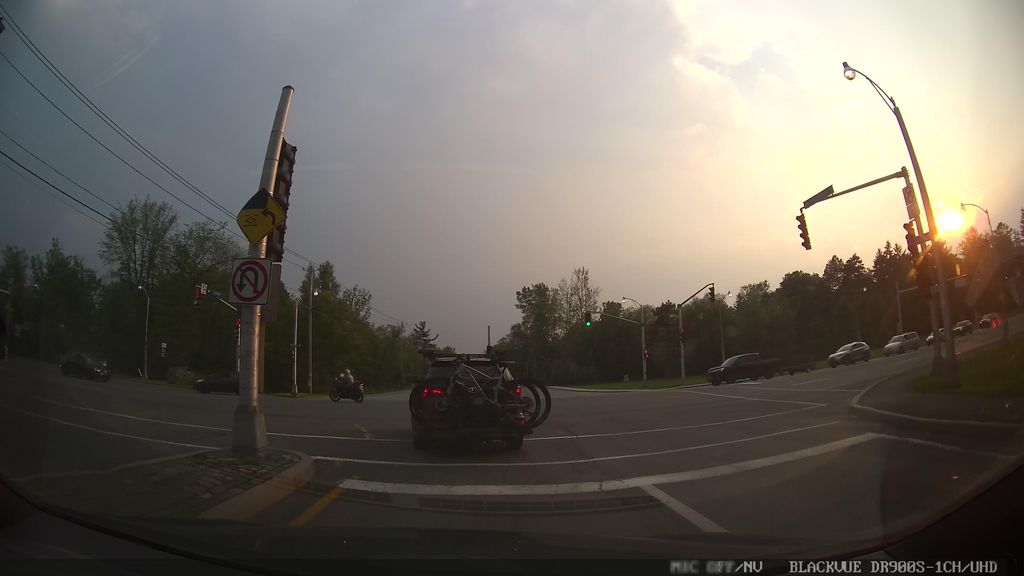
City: ottawa-gatineau